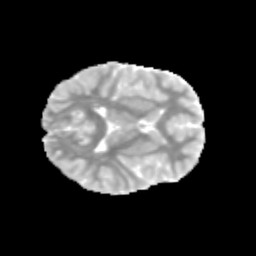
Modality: MD
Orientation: axial
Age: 11
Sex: male
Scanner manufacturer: siemens
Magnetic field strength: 3 T
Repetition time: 3.8 s
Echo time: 0.07 s